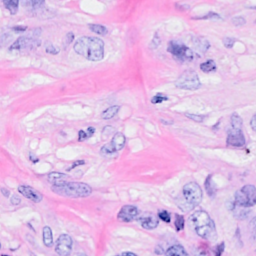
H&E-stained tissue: Breast